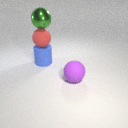
large green metal sphere above large red rubber sphere